Interaction volume radius: 5 \u00c5
Interaction volume height: 15 \u00c5
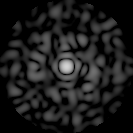
Disorder parameter: 0.8476